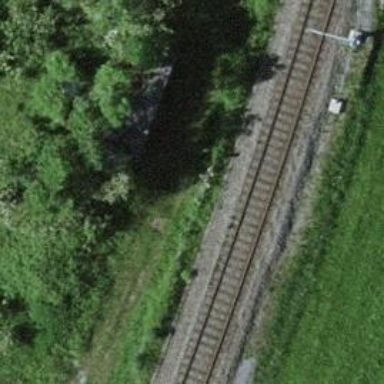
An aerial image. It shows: Single railway track with electrified contact line.